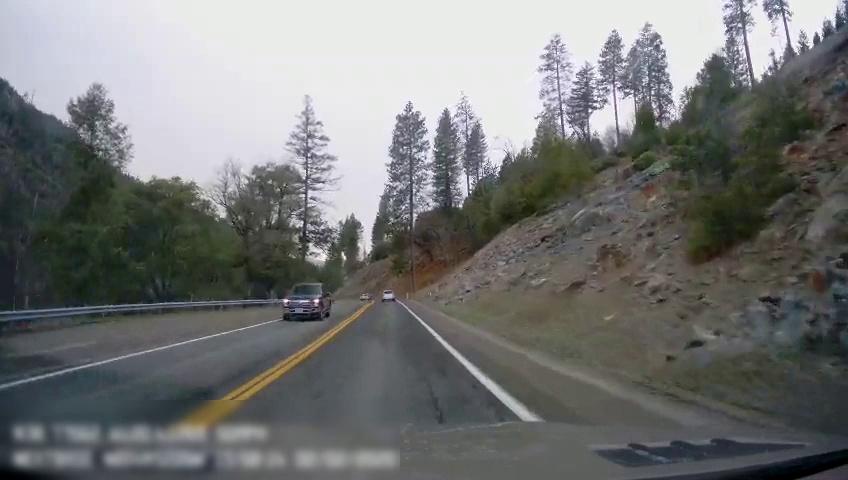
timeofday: Day
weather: Cloudy
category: Drivable Space
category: Vehicles | Car
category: Vehicles | SUV
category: Lanes | Current Lane
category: Lanes | Current Lane
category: Lanes | Opposite Lane